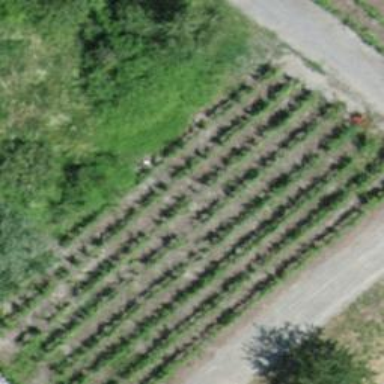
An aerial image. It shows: Vineyard where grapes are grown.